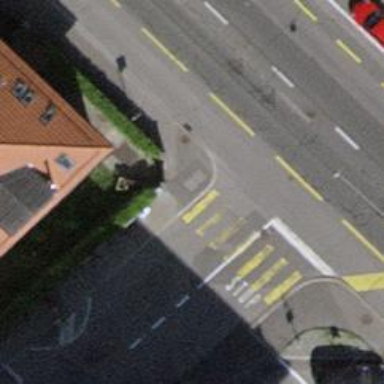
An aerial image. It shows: Uncontrolled road crossing.